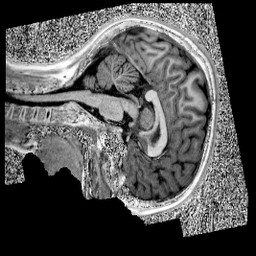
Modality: UNIT1
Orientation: sagittal
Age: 9
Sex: male
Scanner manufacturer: siemens
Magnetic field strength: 3 T
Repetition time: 4 s
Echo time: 0.00303 s